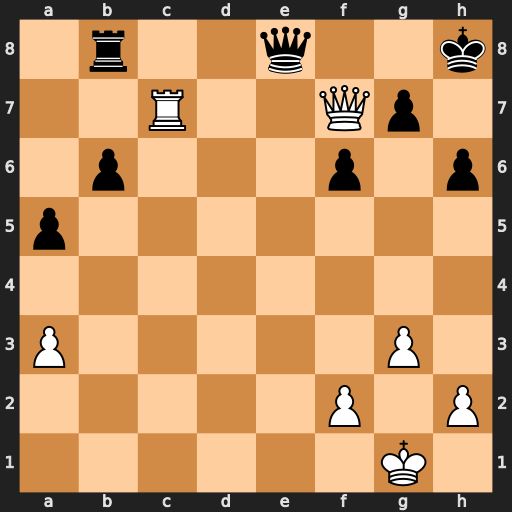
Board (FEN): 1r2q2k/2R2Qp1/1p3p1p/p7/8/P5P1/5P1P/6K1
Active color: w
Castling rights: -
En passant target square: -
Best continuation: Qxg7#